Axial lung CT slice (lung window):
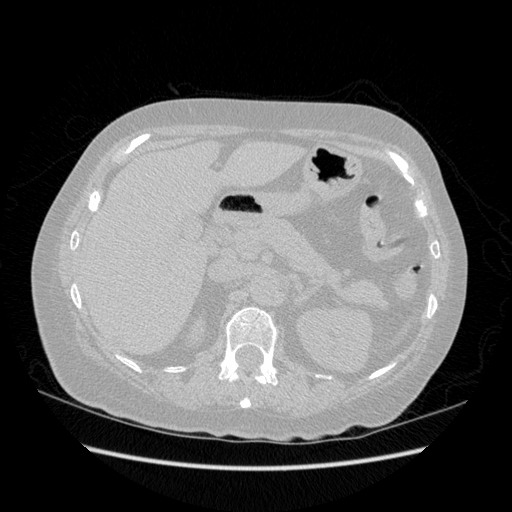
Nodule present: no